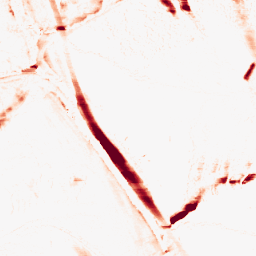
Category: morphological
Decomposition family: morphological_ellipse
Decomposition parameters: operation: opening
width: 5
height: 20
Upsampling method: bilinear
Upsampling parameters: scale: 4
Upsampling scale: 4